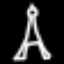
Label: The Eiffel Tower